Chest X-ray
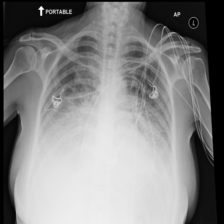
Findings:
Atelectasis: negative
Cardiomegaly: negative
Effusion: positive
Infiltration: negative
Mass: negative
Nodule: negative
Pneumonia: negative
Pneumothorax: negative
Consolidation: negative
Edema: positive
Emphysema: negative
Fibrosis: negative
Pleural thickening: negative
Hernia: negative